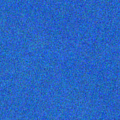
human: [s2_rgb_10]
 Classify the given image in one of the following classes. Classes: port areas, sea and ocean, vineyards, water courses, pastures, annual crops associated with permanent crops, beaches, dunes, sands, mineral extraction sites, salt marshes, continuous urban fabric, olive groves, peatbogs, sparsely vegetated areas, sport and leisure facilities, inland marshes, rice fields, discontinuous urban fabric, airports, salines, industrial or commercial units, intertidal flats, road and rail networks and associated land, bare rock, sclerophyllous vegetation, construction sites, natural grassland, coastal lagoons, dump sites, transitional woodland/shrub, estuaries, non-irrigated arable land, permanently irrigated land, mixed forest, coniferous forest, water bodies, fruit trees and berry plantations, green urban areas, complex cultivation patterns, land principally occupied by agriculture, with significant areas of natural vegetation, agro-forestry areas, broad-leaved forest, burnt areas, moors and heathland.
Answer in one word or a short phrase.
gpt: sea and ocean